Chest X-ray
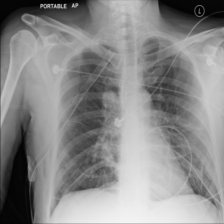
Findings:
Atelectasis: negative
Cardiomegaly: negative
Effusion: negative
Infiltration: negative
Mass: positive
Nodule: negative
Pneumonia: negative
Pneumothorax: negative
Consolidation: negative
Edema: negative
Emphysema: positive
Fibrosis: negative
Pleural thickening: negative
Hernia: negative